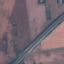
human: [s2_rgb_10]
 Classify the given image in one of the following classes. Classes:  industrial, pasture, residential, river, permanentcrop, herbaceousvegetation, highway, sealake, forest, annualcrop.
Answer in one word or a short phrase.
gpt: Highway